Question: I have a 'ListView' that is filled with 'TextBoxes' data, I need that when saving all the values are saved concatenated in this way:
<URL>
Value / Value
But it keeps me like this:
Value / / Value
[
How can you fix it?
This is my code to button save:
'''
Dim StringPrefijoTel As String
Dim StringNumeroTel As String
Dim StringPrefijoCel As String
Dim StringNumeroCel As String
Dim i As Integer
For i = 1 To List_Contactos.ListItems.Count
If List_Contactos.ListItems(i).SubItems(1) = "Fijo" Then
StringPrefijoTel = List_Contactos.ListItems(i).SubItems(2)
If StringNumeroTel = "" Then
StringNumeroTel = List_Contactos.ListItems.Item(i).SubItems(3) + " / " + StringNumeroTel
Else
StringNumeroTel = StringNumeroTel + " / " + List_Contactos.ListItems.Item(i).SubItems(3)
End If
Rs!actelcli = StringNumeroTel
Rs!preFijo = StringPrefijoTel
Else
StringPrefijoCel = List_Contactos.ListItems(i).SubItems(2)
If StringNumeroCel = "" Then
StringNumeroCel = List_Contactos.ListItems.Item(i).SubItems(3) + " / " + StringNumeroCel
Else
StringNumeroCel = StringNumeroCel + " / " + List_Contactos.ListItems.Item(i).SubItems(3)
End If
Rs!preCelu = StringPrefijoCel
Rs!Celu = StringNumeroCel
End If
Next i
'''
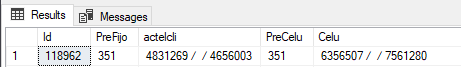
Answer: It looks like you are trying to not have the string end with '/'. There are several ways to accomplish this goal but here's how I would structure the code:
'''
For i = 1 To List_Contactos.ListItems.Count
If List_Contactos.ListItems(i).SubItems(1) = "Fijo" Then
StringPrefijoTel = List_Contactos.ListItems(i).SubItems(2)
StringNumeroTel = StringNumeroTel & List_Contactos.ListItems.Item(i).SubItems(3) & " / "
Else
StringPrefijoCel = List_Contactos.ListItems(i).SubItems(2)
StringNumeroCel = StringNumeroCel & List_Contactos.ListItems.Item(i).SubItems(3) & " / "
End If
Next i
Rs!actelcli = Left(StringNumeroTel, Len(StringNumeroTel) - 3)
Rs!preFijo = StringPrefijoTel
Rs!Celu = Left(StringNumeroCel, Len(StringNumeroCel) - 3)
Rs!preCelu = StringPrefijoCel
'''
A few comments. First, keep your loop simple and don't worry about the extra '/'. You can take care of that later. Second, the RecordSet stuff doesn't need to be inside the loop. It doesn't hurt anything, but I would move it outside the loop. Third, don't forget to remove the extra trailing '/' before you save the data.
Also, concatenation uses the '&' not the '+'.